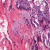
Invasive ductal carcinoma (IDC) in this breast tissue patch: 0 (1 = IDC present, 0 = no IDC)